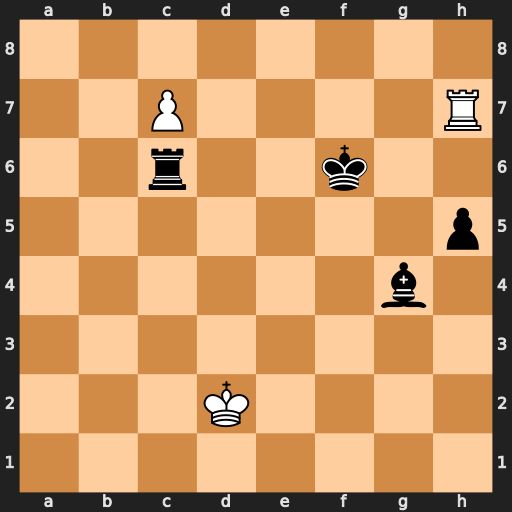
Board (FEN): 8/2P4R/2r2k2/7p/6b1/8/3K4/8
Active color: w
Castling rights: -
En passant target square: -
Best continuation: Rh6+ Ke7 Rxc6